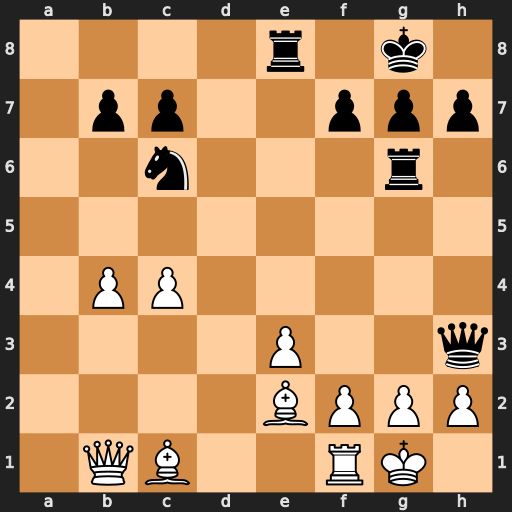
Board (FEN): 4r1k1/1pp2ppp/2n3r1/8/1PP5/4P2q/4BPPP/1QB2RK1
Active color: w
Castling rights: -
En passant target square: -
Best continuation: Qxg6 hxg6 gxh3